Question: i have a query with 3 variable tables: @result, @order and @stock.
the logic is the stock qty must be allocated by lotsize (here i set=1) to all order based on priority (FIFO). the stock qty must be allocated till zero and the allocateqty must <= orderqty. the problem is one of orders, its allocateqty is over orderqty (priority=7) while other are correct.
'''
DECLARE @RESULT TABLE (priority int,partcode nvarchar(50),orderqty int, runningstock int, allocateqty int)
DECLARE @ORDER TABLE(priority int,partcode nvarchar(50),orderqty int)
DECLARE @STOCK TABLE(partcode nvarchar(50),stockqty int)
INSERT INTO @ORDER (priority,partcode,orderqty)
VALUES (1,'A',10),
(2,'A',50),
(3,'A',10),
(4,'A',40),
(5,'A',3),
(6,'A',5),
(7,'A',11),
(8,'A',10),
(9,'A',10),
(10,'A',10);
INSERT INTO @STOCK(partcode,stockqty)
VALUES('A',120)
IF (SELECT SUM(orderqty)FROM @ORDER)<(SELECT stockqty FROM @STOCK)
BEGIN
INSERT INTO @RESULT(priority,partcode,orderqty,allocateqty)
SELECT priority, partcode,orderqty,orderqty
FROM @ORDER
END
ELSE
BEGIN
DECLARE @allocatedqty int = 0
DECLARE @Lotsize int=1
DECLARE @allocateqty int = @Lotsize
DECLARE @runningstock int = (SELECT stockqty FROM @stock)
WHILE @runningstock>=0
BEGIN
DECLARE @priority int
SELECT TOP 1 @priority = priority FROM @order ORDER BY priority ASC
WHILE @priority <= (SELECT MAX(priority) FROM @order)
BEGIN
DECLARE @orderqty int
SELECT @orderqty = orderqty - @allocatedqty FROM @order WHERE priority = @priority
SELECT @allocateqty = CASE WHEN @runningstock > 0 AND @orderqty > 0 THEN @Lotsize ELSE 0 END
INSERT INTO @RESULT(priority,partcode,orderqty,runningstock,allocateqty)
SELECT @priority,
partcode,
CASE WHEN @orderqty >= 0 THEN @orderqty ELSE 0 END AS orderqty,
@runningstock,
@allocateqty
FROM @order
WHERE priority = @priority
SET @priority += 1
SET @runningstock = @runningstock - @allocateqty
END
SET @allocatedqty += @allocateqty
IF (@runningstock <= 0) BREAK
END
END
select * from @RESULT where priority=7;
SELECT priority,
sum(allocateqty) as allocated
from @RESULT
group by priority
'''
the result:

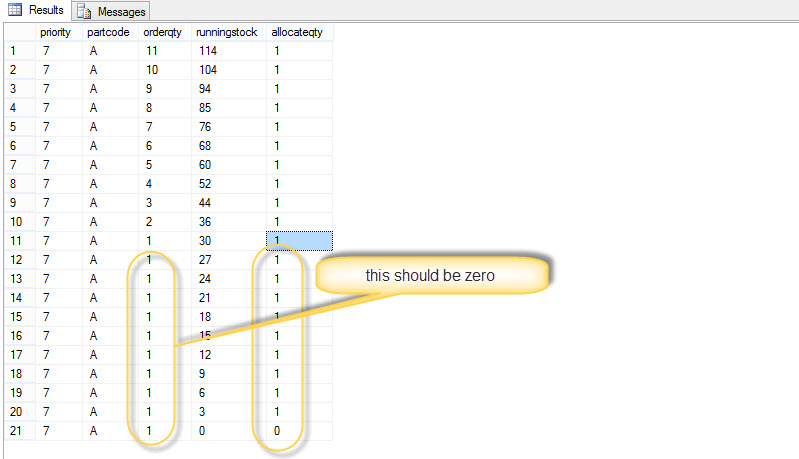
Answer: my reputation not reach 50 so cant add comment.
you said your other order is correct then priority = 7 is also correct. you can compare priority 2 and 4 with 7. its the same thing. i think all of your loop for 'orderqty' only reach 10 times where priority 7 got 11 so it will left 1.
Either everything is correct or everything is wrong =x
Hi, I found the answer.
Change
'''
SET @allocatedqty += @allocateqty
'''
to
'''
SET @allocatedqty += 1
'''
because when using 'SET @allocatedqty += @allocateqty', the last order '@allocateqty' is '0' then it will always make '@allocatedqty = 0' then it will not increase.
Hope this really help you.
EDIT based on @Jesuraja given answer it should be:
'''
SET @allocatedqty += @Lotsize
'''